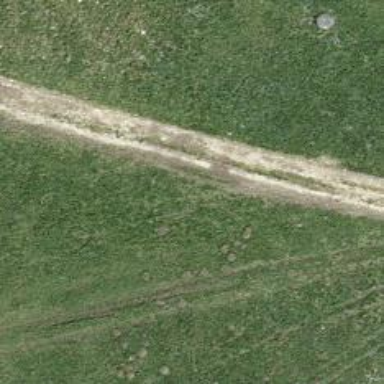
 groomed for outdoor enthusiasts to explore nature."